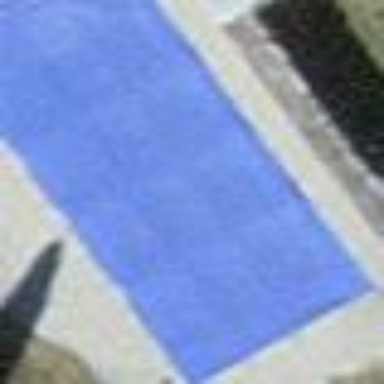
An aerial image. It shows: Swimming pool located in leisure land.